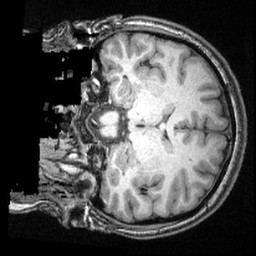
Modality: T1w
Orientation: coronal
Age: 27
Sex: female
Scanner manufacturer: siemens
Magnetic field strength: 3 T
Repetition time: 2.4 s
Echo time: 0.00374 s